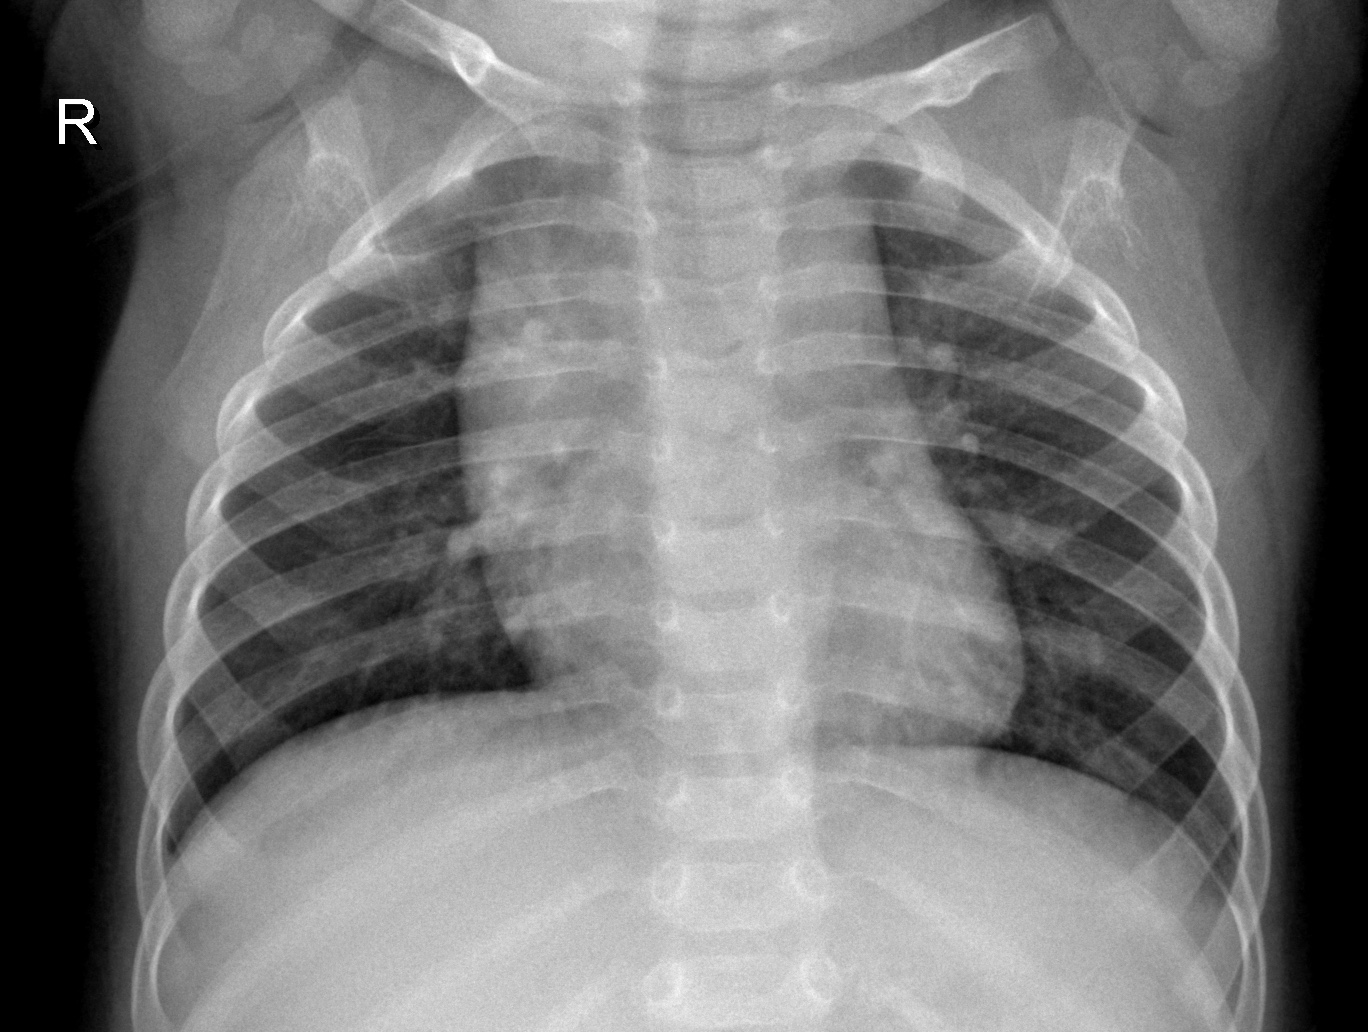
Diagnosis: NORMAL